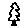
Label: tree